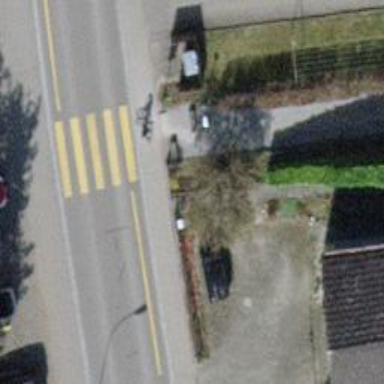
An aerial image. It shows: Cycle barrier.